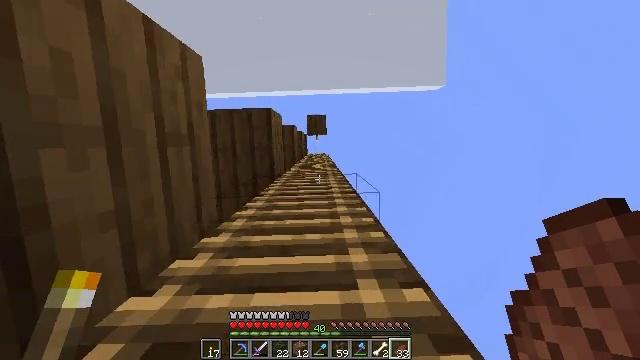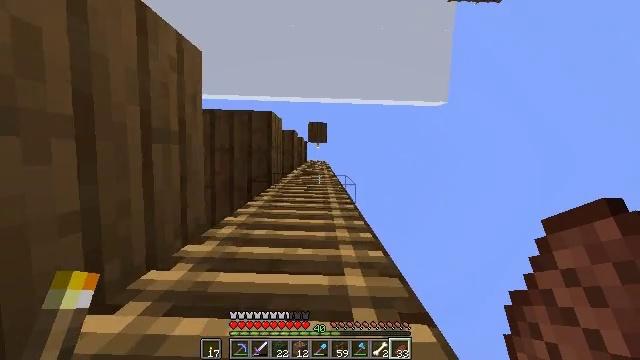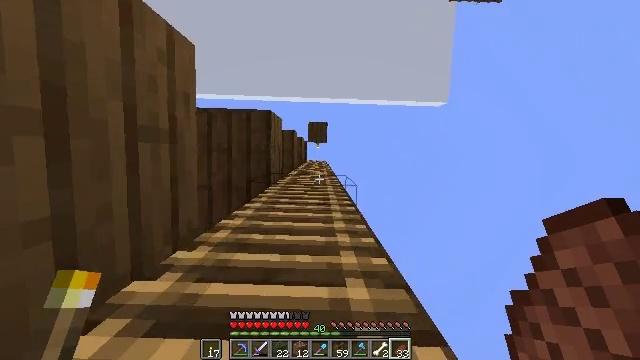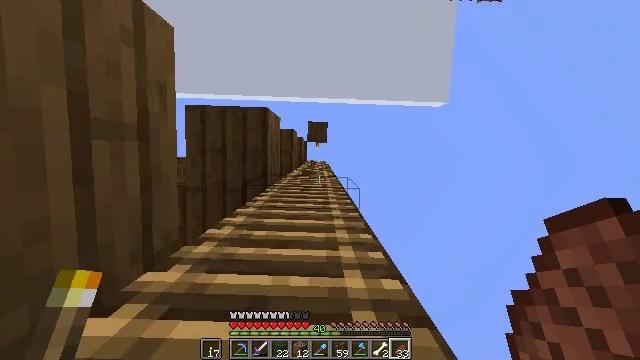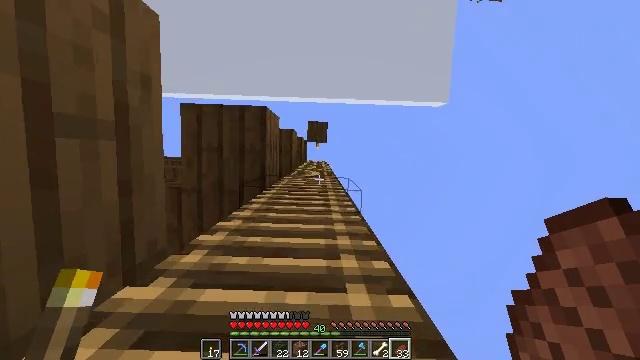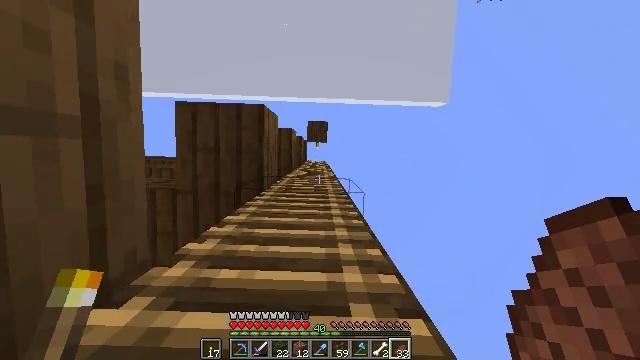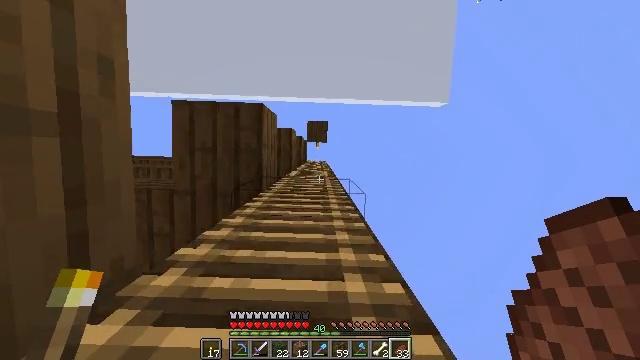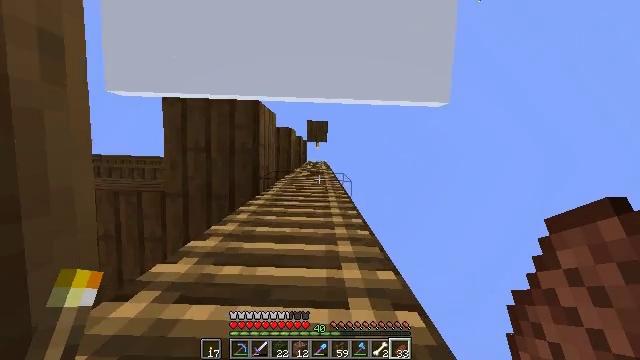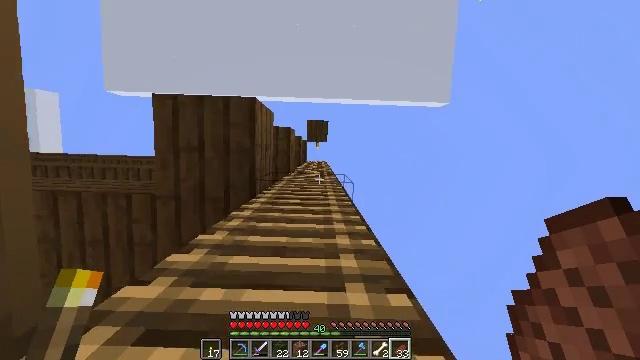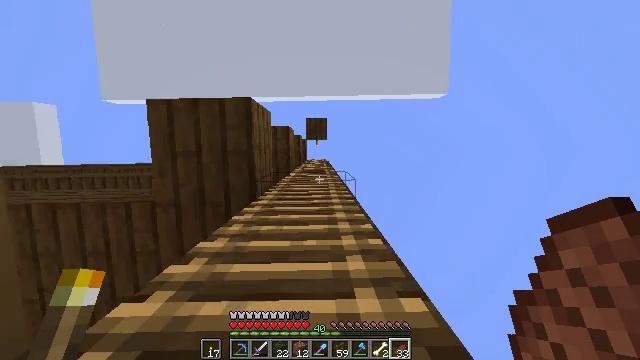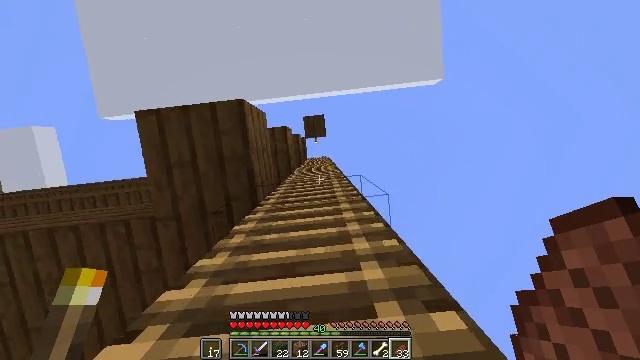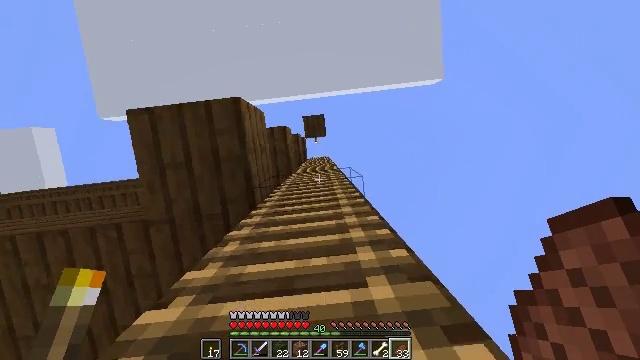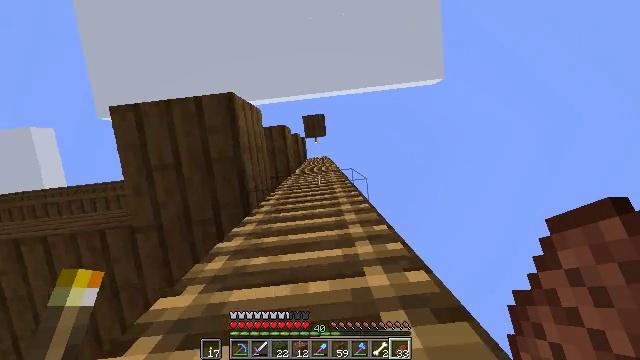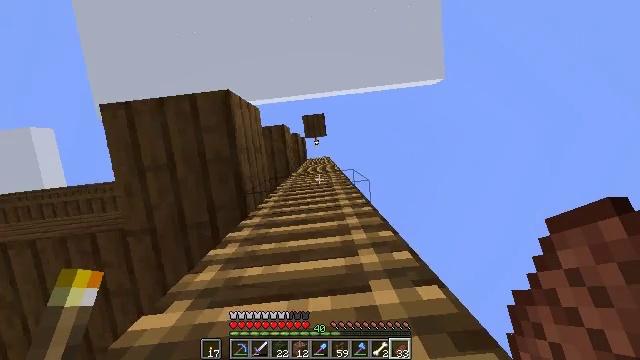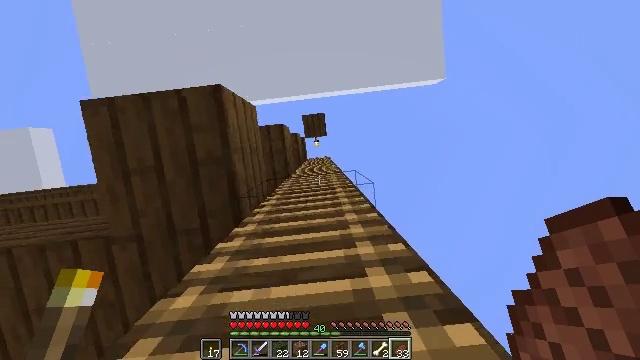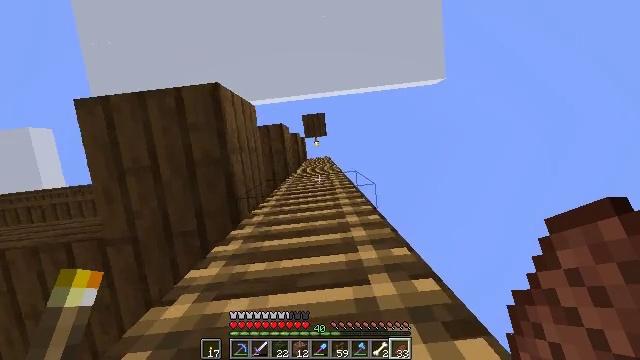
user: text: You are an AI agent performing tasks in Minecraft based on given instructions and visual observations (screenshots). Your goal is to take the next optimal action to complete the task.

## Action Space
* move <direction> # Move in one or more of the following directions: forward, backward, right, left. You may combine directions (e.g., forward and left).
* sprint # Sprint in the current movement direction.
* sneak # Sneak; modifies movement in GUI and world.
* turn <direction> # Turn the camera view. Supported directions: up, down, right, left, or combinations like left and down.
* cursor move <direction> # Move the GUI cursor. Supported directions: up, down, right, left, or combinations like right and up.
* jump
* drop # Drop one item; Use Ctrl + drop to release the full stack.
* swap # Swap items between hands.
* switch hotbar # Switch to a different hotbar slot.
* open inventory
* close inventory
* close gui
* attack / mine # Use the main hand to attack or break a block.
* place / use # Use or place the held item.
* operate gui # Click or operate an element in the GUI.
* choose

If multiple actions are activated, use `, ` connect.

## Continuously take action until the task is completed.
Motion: motion action
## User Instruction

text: Use a crafting grid to make spruce planks.
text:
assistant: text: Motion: move forward, sprint, turn right and up, jump
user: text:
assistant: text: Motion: move forward, jump
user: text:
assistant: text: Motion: move forward, jump
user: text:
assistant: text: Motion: move forward, jump
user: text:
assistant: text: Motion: move forward, sprint, jump
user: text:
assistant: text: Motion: move forward, sprint, jump
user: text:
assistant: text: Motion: move forward, sprint, jump
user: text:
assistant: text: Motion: move forward, jump
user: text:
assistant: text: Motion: move forward, turn left, jump
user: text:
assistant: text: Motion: move forward, turn left, jump
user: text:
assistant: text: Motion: move forward, sprint, jump
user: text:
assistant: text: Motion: move forward, sprint, jump
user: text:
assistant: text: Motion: move forward, sprint, jump
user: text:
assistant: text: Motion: move forward, jump
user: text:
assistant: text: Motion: move forward, jump
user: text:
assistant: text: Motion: move forward, jump
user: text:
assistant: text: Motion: move forward, sprint, jump
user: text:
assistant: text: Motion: move forward, sprint, jump
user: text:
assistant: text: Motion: move forward, sprint, turn right, jump
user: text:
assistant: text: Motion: move forward, sprint, jump
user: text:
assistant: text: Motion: move forward, jump
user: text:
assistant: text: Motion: move forward, jump
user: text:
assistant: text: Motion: move forward, sprint, jump
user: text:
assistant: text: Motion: move forward, sprint, jump
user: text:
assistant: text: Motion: move forward, sprint, jump
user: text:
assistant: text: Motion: move forward, sprint, jump
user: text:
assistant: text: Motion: move forward, jump
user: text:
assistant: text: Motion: move forward, jump
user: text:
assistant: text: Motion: move forward, sprint, jump
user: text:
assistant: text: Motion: move forward, sprint, jump